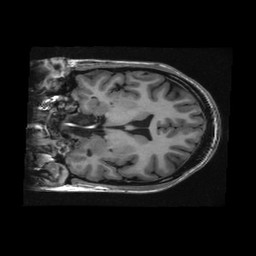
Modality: T1w
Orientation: coronal
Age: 23
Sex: female
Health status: healthy
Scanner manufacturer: ge
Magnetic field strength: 3 T
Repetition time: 0.008376 s
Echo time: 0.003108 s